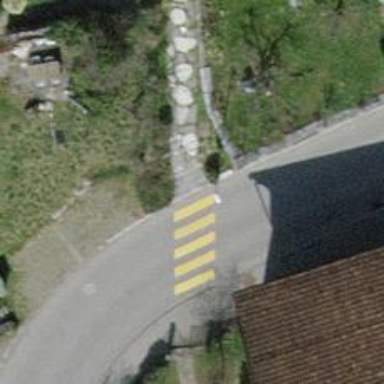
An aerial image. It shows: Cycle barrier.